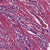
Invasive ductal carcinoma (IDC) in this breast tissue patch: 1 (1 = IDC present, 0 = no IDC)